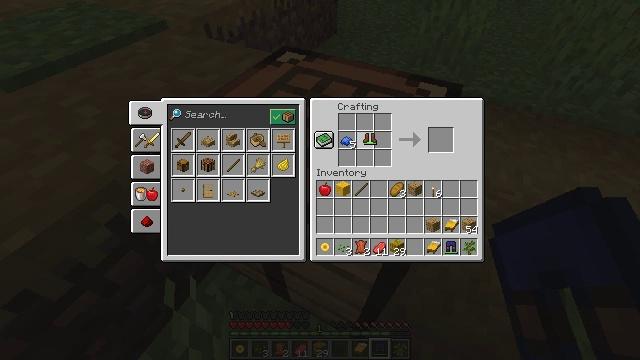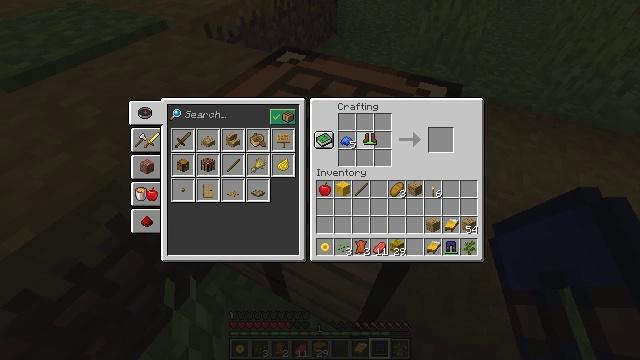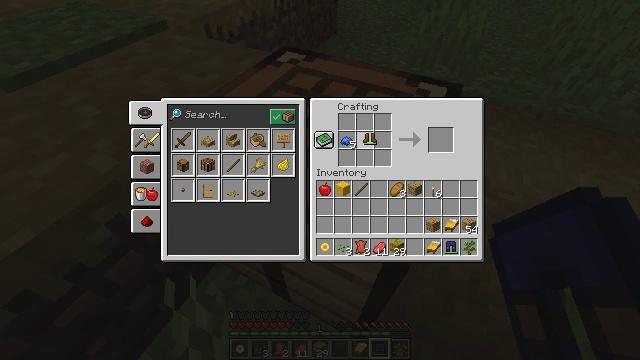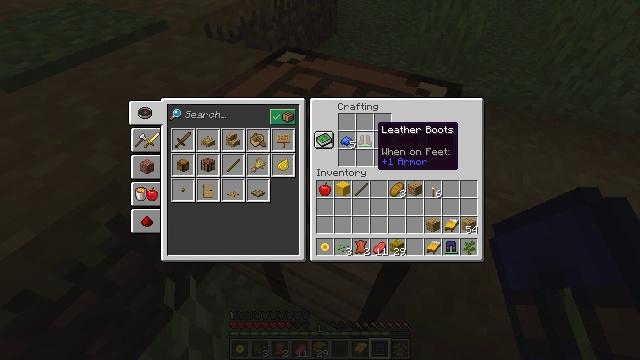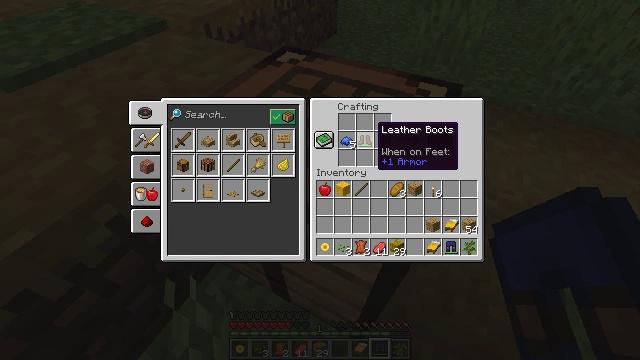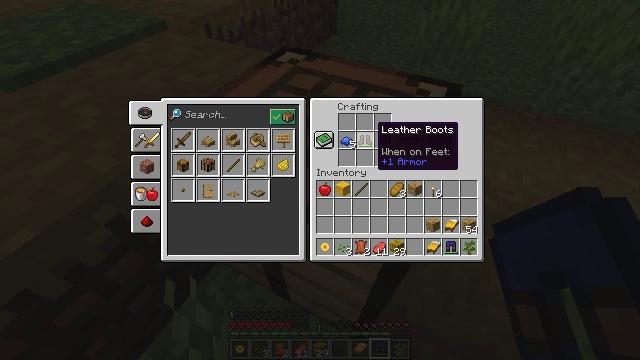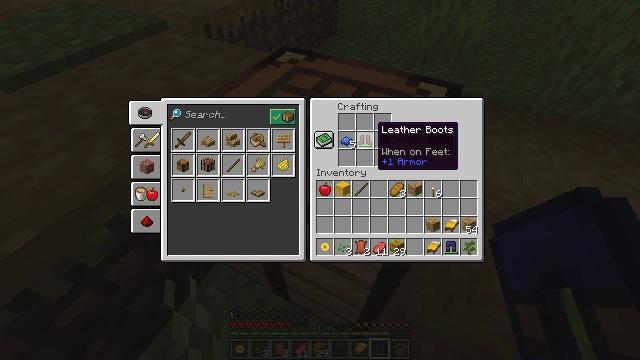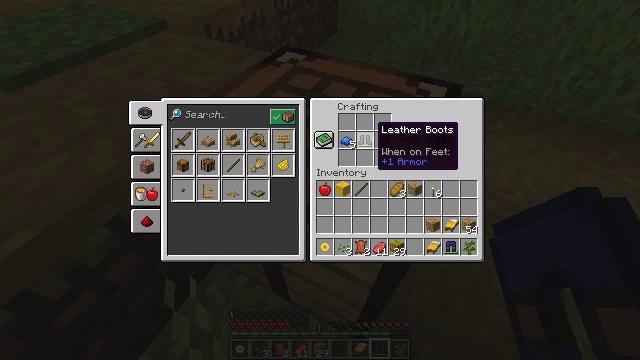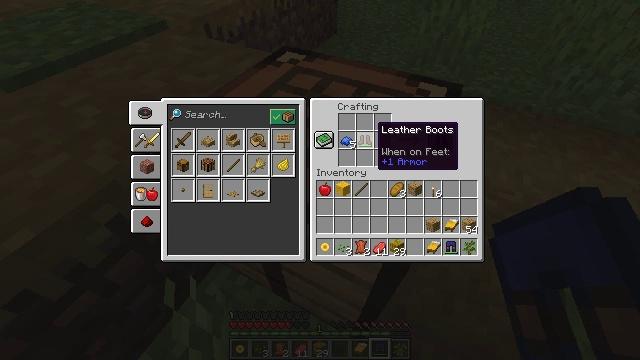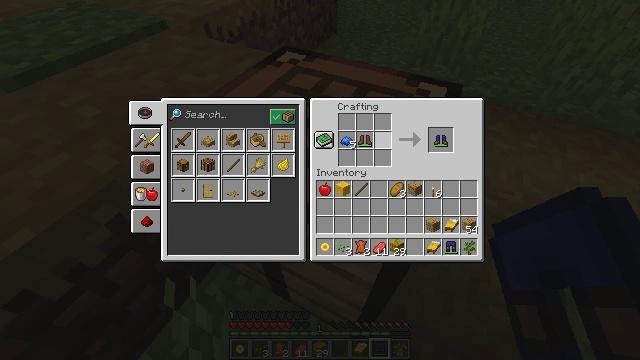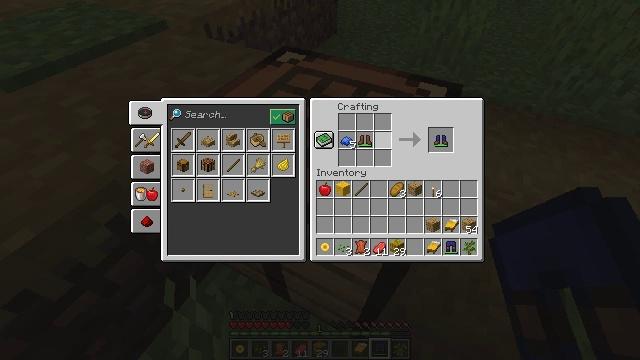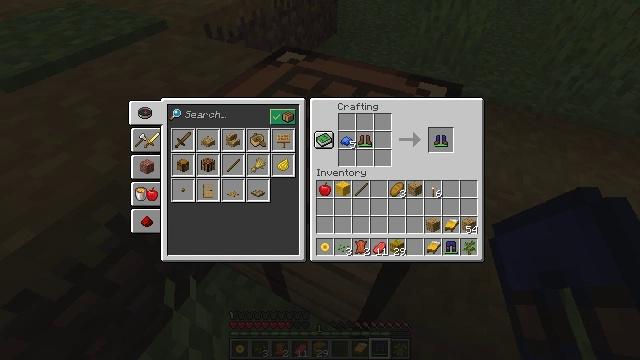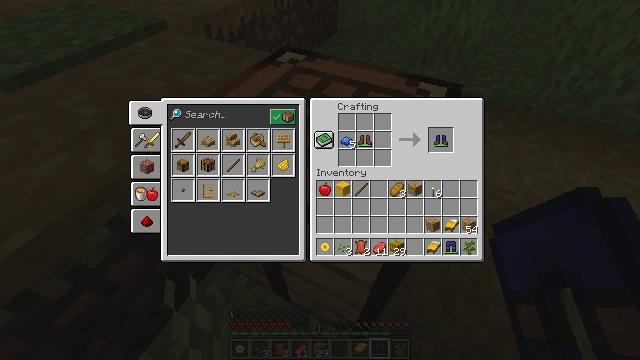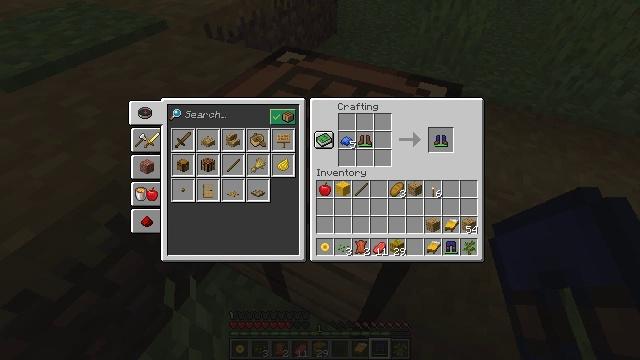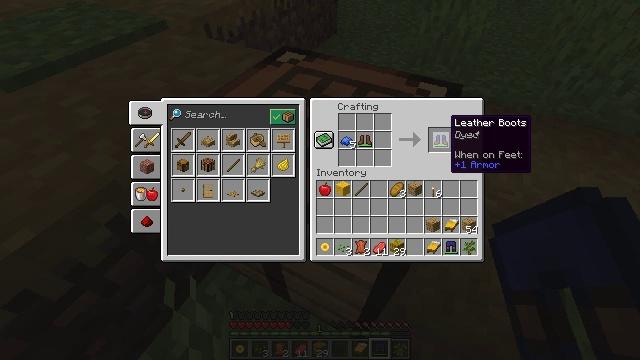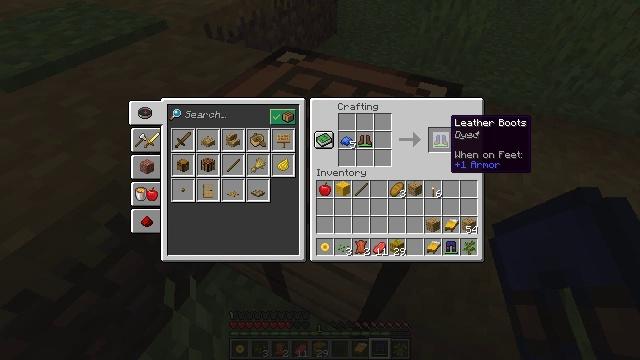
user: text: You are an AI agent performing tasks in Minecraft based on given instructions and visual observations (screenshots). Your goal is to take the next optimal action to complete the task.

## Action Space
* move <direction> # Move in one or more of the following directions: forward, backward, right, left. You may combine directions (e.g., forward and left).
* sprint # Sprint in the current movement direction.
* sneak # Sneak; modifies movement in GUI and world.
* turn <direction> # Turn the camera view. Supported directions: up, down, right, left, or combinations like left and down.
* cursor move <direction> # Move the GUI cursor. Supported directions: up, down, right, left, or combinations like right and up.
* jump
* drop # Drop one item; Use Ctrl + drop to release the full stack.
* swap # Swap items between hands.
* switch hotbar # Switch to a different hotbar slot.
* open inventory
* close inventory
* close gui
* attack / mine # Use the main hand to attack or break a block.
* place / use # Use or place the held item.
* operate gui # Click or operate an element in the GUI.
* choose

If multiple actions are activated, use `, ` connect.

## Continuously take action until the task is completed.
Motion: motion action
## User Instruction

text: Create leather boots by placing leather in the crafting table.
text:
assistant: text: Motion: attack / mine
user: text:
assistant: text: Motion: attack / mine
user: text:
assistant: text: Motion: no_op
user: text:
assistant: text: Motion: no_op
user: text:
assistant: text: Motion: no_op
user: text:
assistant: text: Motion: no_op
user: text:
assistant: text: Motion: no_op
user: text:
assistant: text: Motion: no_op
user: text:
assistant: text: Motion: no_op
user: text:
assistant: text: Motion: turn right
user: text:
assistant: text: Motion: turn right
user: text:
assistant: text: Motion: no_op
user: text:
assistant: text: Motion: turn right
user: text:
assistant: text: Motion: no_op
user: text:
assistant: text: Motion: no_op
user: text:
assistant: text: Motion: no_op
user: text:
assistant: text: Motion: no_op
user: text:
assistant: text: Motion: no_op
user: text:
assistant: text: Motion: no_op
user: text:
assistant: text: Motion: no_op
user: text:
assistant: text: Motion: no_op
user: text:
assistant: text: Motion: no_op
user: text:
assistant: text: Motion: use / place
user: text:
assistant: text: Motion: use / place
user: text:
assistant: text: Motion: turn left and down, use / place
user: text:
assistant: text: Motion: turn left and down
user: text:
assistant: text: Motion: turn down
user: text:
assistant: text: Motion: no_op